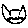
Label: cat